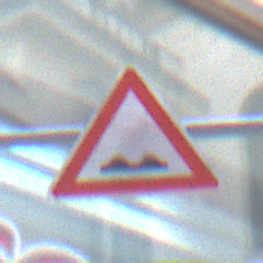
Verkehrszeichen: UnebeneFahrbahn
Umgebung: Outdoor, Urban
Tageszeit: MorningAfternoon
Wetter: PartlyCloudy
Licht: Natural
Jahreszeit: NotSpecified
Kontrast: MediumContrast